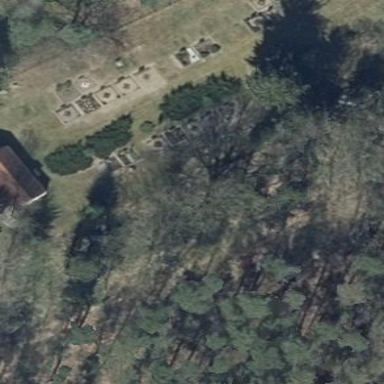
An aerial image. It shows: Cemetery.